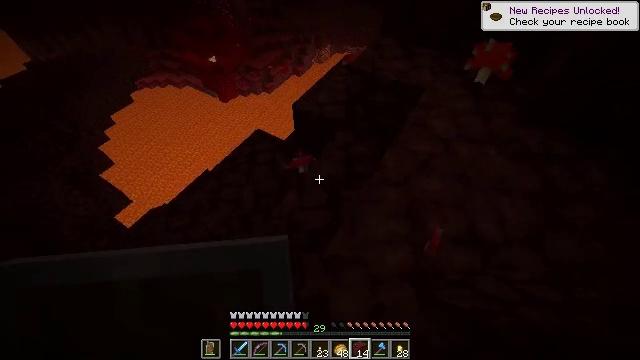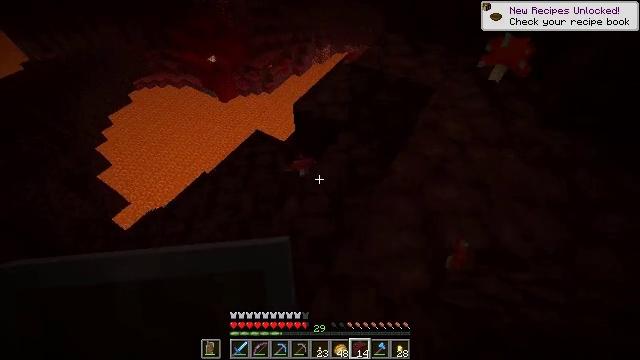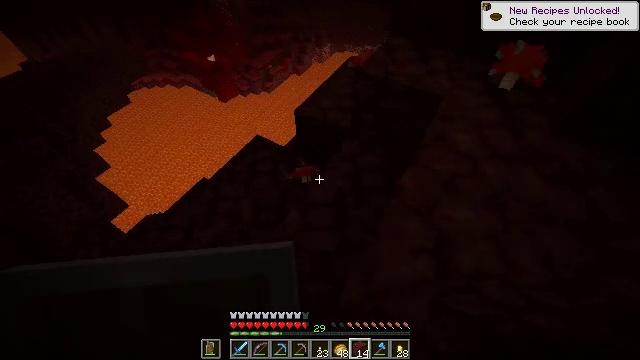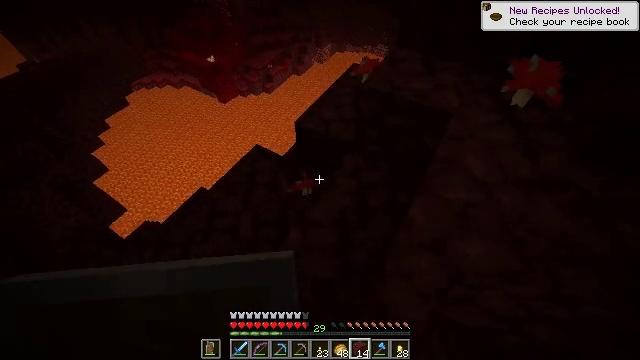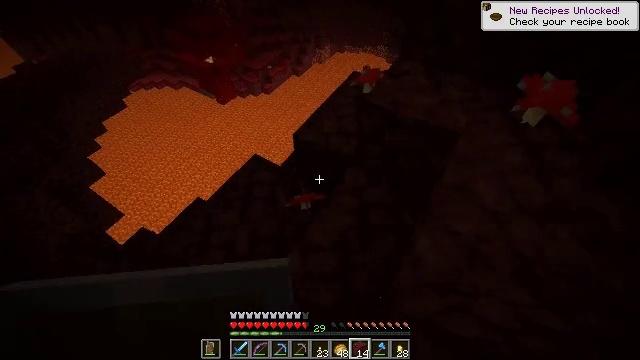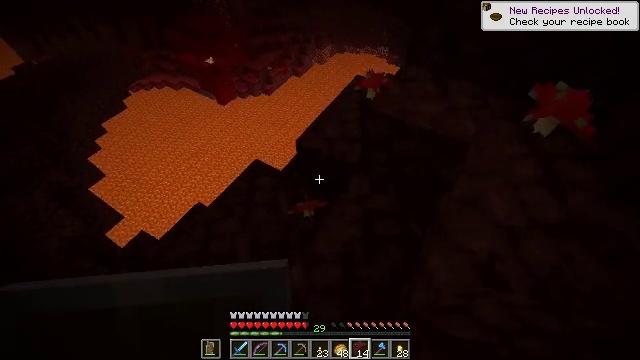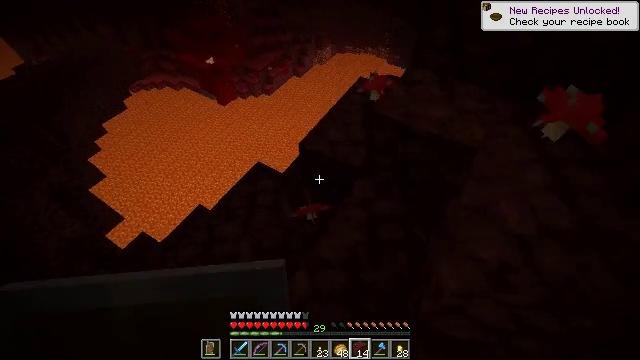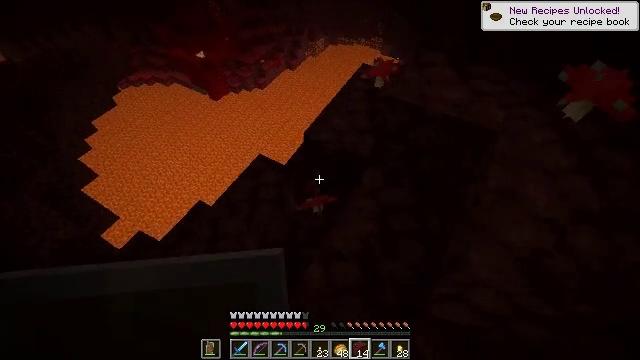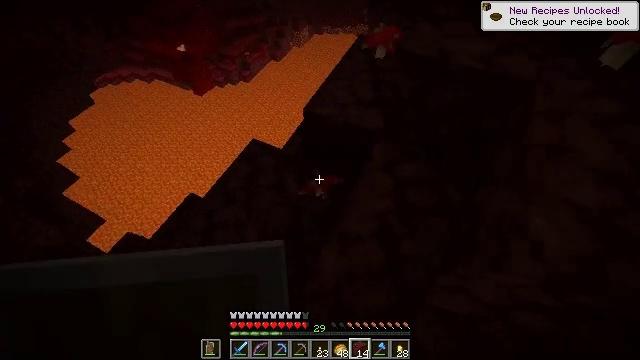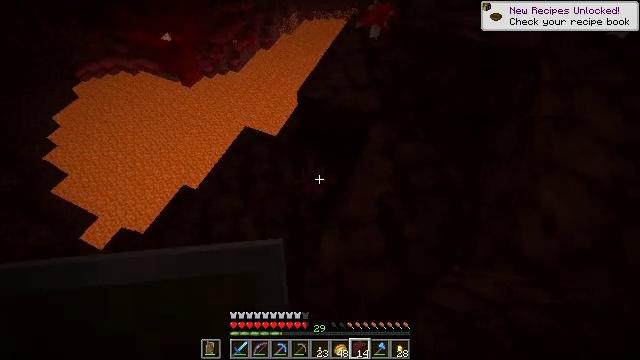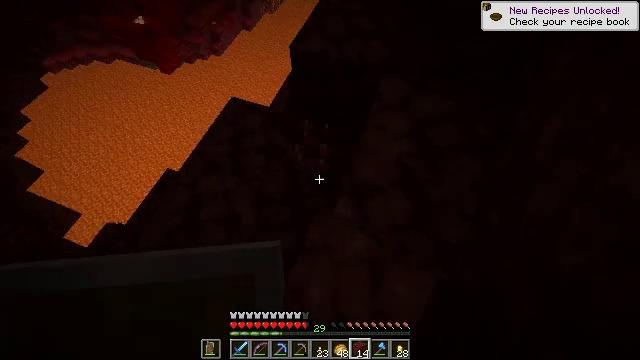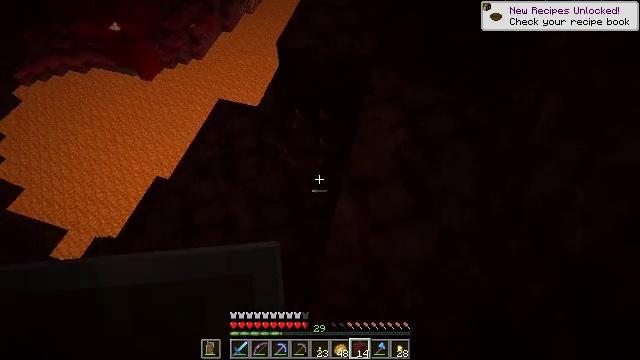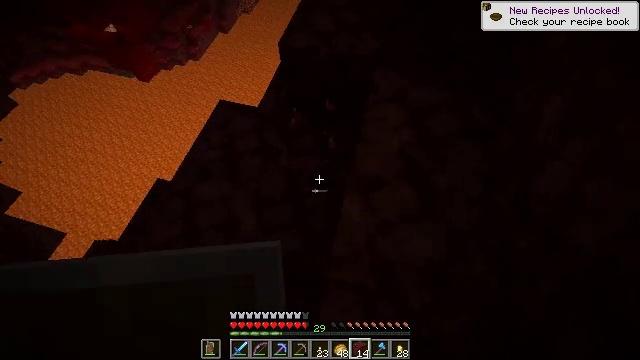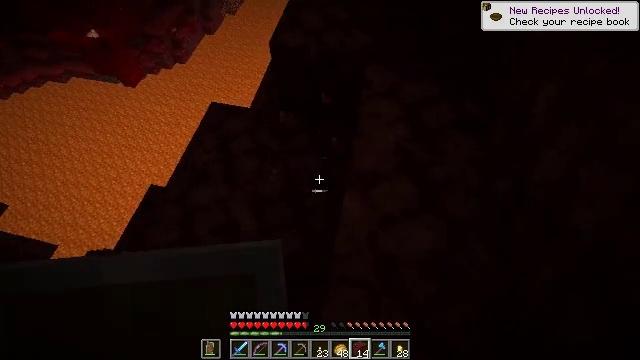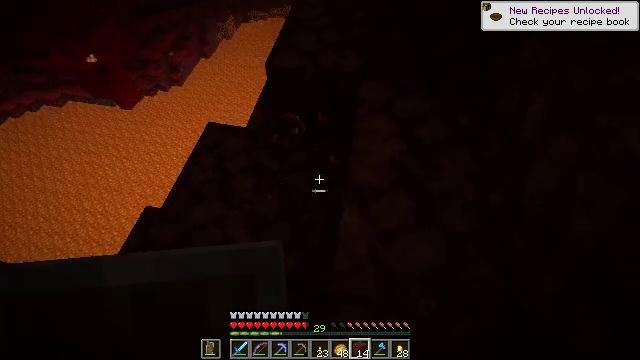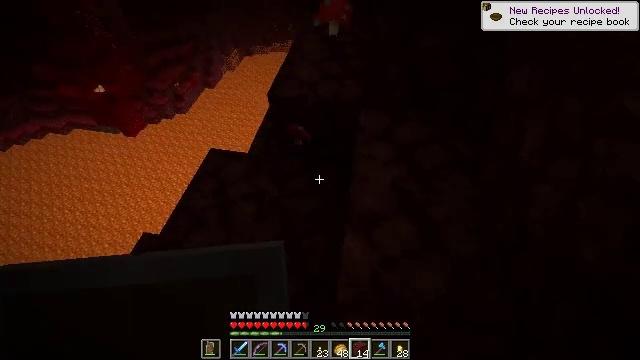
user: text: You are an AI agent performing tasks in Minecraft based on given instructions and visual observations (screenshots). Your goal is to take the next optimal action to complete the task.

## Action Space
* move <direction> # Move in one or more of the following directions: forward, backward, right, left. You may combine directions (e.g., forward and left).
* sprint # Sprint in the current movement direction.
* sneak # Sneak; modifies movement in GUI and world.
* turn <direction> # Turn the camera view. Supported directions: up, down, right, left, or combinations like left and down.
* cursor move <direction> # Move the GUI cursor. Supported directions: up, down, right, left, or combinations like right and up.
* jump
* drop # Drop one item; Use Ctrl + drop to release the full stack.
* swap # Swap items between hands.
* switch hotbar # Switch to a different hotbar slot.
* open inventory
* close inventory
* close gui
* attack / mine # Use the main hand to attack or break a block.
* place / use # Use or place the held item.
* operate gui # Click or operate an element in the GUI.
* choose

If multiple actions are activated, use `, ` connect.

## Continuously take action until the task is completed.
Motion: motion action
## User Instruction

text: Find and harvest the red mushroom from its spot.
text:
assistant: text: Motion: move forward and move left
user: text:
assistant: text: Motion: move forward
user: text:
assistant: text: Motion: move forward
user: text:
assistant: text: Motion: move forward
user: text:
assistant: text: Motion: move left
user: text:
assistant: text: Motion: move left
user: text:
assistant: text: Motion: move left, turn right and down
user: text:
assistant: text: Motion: turn right and down
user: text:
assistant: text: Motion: turn right and down, attack / mine
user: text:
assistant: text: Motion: turn right and down, attack / mine
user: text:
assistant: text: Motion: turn right
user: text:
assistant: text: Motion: no_op
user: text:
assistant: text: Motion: turn right
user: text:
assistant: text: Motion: turn right and up
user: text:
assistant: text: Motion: turn up
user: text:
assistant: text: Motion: move forward, turn up
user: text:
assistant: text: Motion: move forward, turn right and up
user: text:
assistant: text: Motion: move forward, turn right and up
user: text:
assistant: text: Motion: move forward, turn right and up
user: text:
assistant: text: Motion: move forward, turn right and up
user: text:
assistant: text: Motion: move forward, turn right and up
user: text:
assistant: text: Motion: turn up
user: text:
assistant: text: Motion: no_op
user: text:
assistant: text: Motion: no_op
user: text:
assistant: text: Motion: turn left and up
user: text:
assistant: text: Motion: turn left
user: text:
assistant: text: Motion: turn left and down
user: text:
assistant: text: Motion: turn left
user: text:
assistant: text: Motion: move forward
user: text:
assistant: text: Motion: move forward